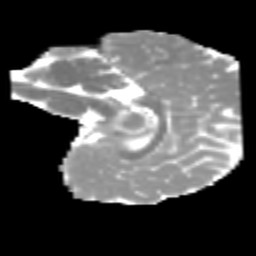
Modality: MD
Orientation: sagittal
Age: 6
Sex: male
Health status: healthy